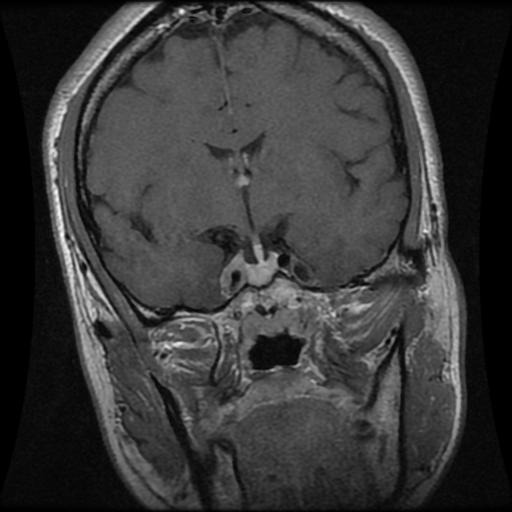
Label: pituitary